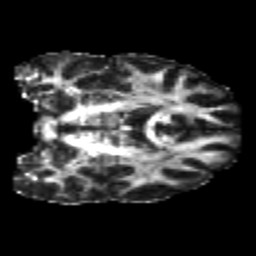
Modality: FA
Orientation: coronal
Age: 26
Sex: male
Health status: healthy
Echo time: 0.074 s